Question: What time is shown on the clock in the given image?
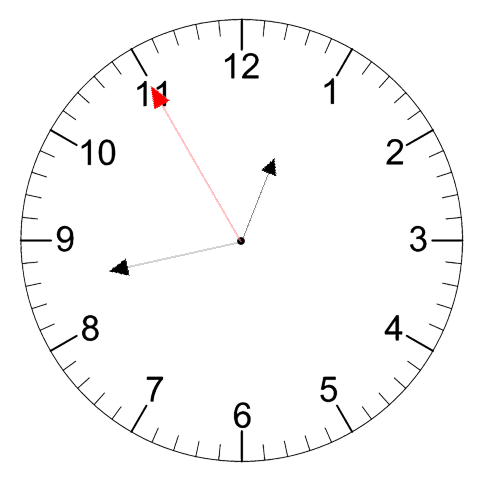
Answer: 12:42:55